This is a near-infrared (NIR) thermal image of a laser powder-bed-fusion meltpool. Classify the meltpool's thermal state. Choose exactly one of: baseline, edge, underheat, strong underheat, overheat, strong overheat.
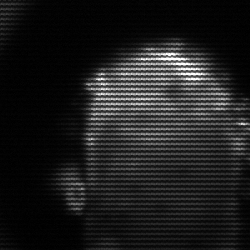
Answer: baseline